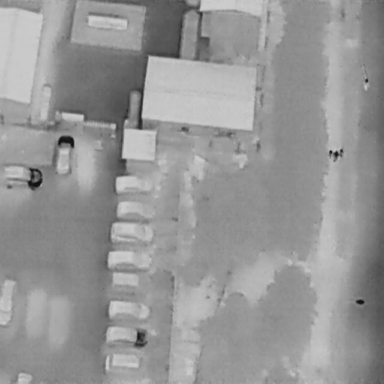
There are 15 objects shown in the infrared image, including four People, and 11 Cars.